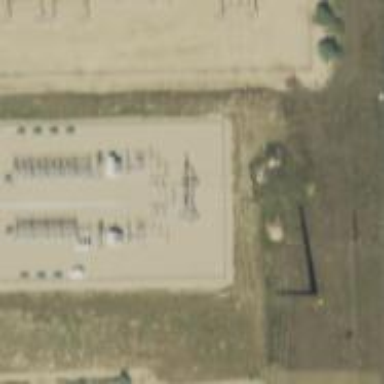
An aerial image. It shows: Switch used for power control.